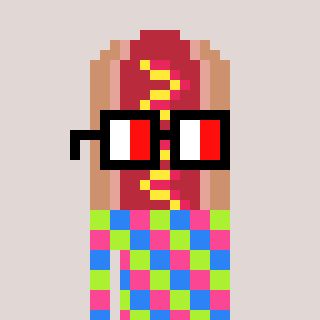
a pixel art character with square glasses with black frames and red eyes, a hotdog-shaped head and a darkpink-colored body on a warm background